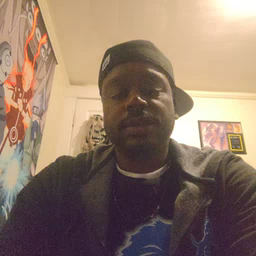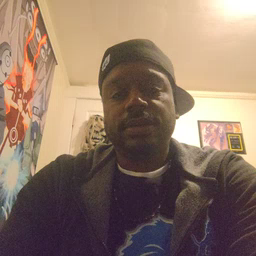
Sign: dryer